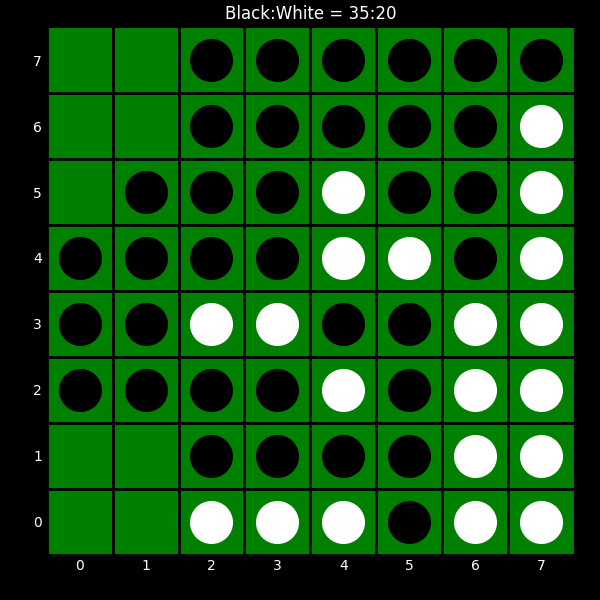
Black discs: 35
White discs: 20